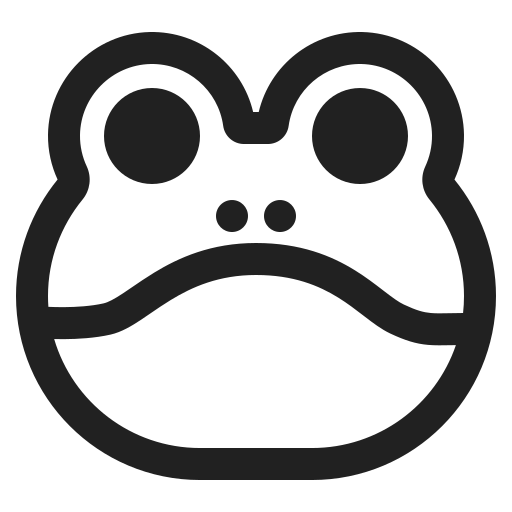
frog high contrast